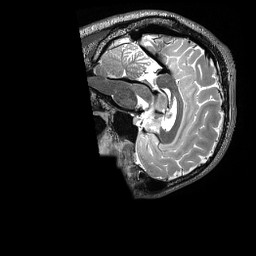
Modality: T2w
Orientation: sagittal
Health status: healthy
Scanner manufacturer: siemens
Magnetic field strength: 3 T
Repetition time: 3.2 s
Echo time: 0.565 s